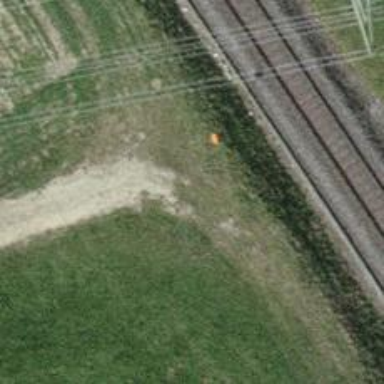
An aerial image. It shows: Track road with grade4 tracktype.